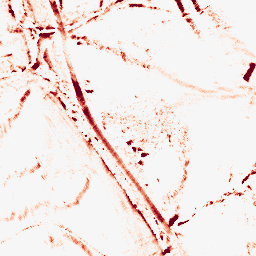
Category: morphological
Decomposition family: morphological_diamond
Decomposition parameters: operation: opening
radius: 5
Upsampling method: cubic_catmull_rom
Upsampling parameters: scale: 8
Upsampling scale: 8